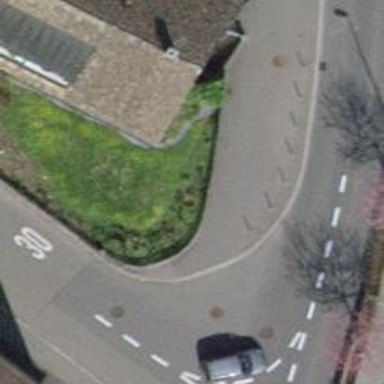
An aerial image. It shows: Kerb serving as barrier.